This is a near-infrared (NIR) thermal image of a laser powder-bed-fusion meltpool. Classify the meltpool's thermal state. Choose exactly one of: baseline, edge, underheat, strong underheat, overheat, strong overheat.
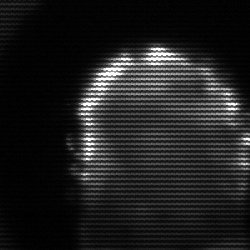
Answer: baseline